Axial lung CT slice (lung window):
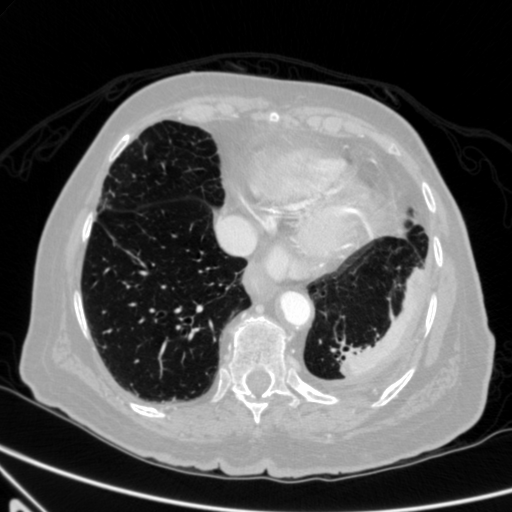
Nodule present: no